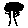
Label: tree